Aerial crown-view tile of a tropical tree (Barro Colorado Island, Panama), acquired 20250915:
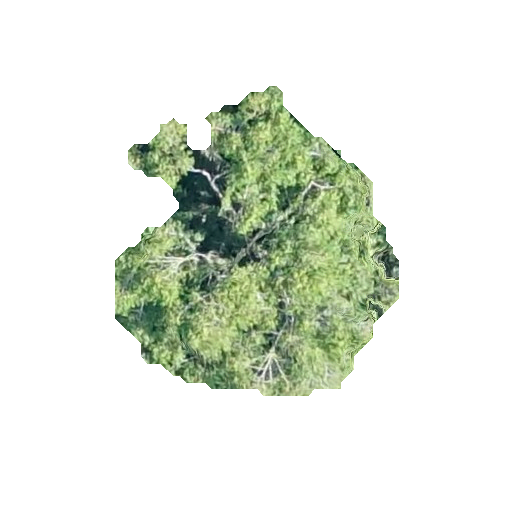
Species: Guatteria lucens
GBIF accepted scientific name: Guatteria lucens
Crown area: 87.504 m²